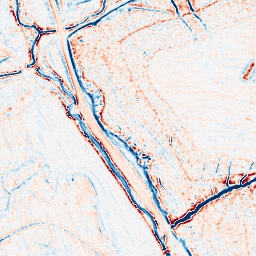
Category: edge_preserving
Decomposition family: anisotropic_diffusion
Decomposition parameters: iterations: 10
kappa: 10
gamma: 0.15
Upsampling method: linear_exact
Upsampling parameters: scale: 4
Upsampling scale: 4